Interaction volume radius: 5 \u00c5
Interaction volume height: 25 \u00c5
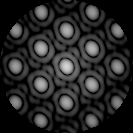
Disorder parameter: 0.006088